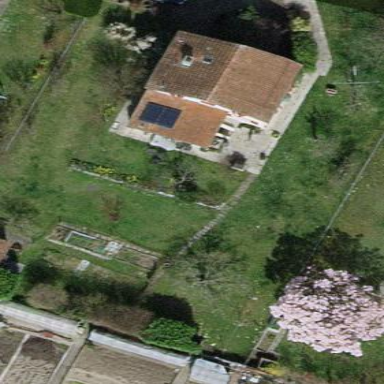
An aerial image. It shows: Garden enclosed by fence.